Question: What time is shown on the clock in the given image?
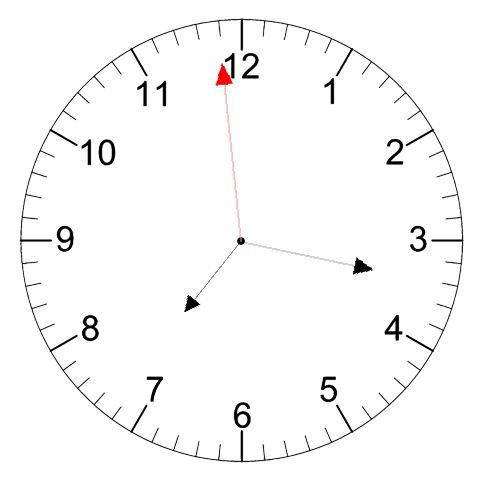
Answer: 07:16:59